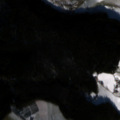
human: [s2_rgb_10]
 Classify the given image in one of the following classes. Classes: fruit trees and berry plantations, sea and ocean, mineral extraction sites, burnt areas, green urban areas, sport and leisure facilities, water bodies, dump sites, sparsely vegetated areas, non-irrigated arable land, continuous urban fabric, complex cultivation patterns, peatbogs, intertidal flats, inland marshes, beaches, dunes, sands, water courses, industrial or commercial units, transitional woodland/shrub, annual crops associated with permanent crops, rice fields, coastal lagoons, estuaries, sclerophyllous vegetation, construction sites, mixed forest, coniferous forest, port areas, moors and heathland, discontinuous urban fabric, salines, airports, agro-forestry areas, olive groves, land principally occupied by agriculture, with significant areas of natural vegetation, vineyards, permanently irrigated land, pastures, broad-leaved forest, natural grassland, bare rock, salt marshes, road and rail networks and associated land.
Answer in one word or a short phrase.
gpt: non-irrigated arable land, pastures, coniferous forest